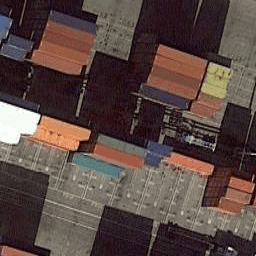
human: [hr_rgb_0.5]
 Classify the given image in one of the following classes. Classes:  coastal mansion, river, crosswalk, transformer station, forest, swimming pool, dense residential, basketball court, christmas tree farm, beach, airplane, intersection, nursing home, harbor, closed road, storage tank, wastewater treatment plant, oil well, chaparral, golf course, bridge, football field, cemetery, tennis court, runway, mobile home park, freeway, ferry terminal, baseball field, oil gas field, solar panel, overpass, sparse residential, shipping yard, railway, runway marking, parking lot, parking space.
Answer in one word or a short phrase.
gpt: shipping yard